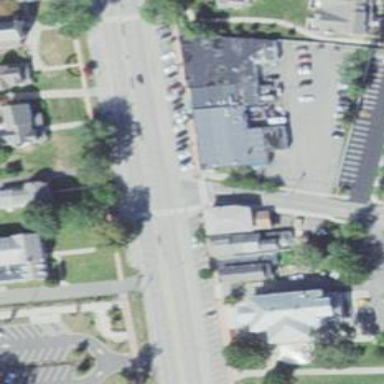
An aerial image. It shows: Secondary road with separate sidewalk.